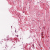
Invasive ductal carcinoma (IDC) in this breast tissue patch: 0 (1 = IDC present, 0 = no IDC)